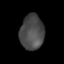
Tissue: lung
Cell type: Endothelial cells
Senescence score: 0.6863
Nuclear area (px): 822
Mean DAPI intensity: 74.067